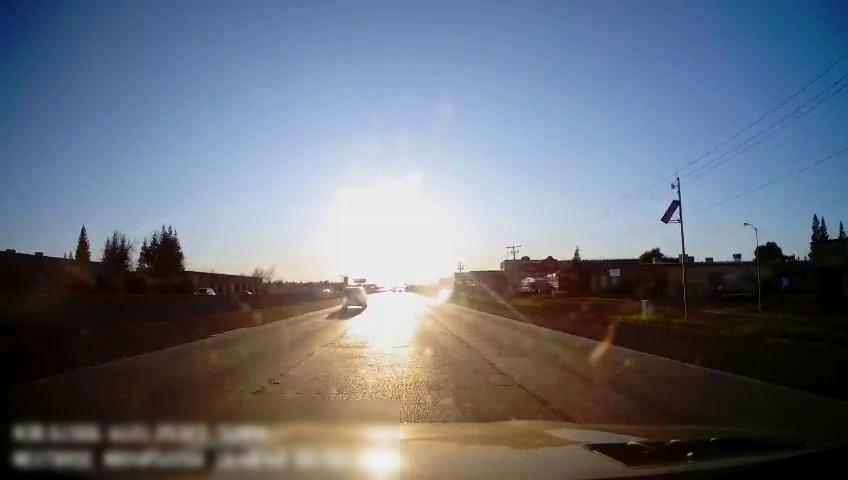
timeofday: Day
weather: Sunny
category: Drivable Space
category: Vehicles | SUV
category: Vehicles | SUV
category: Vehicles | Car
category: Lanes | Alternate Lane
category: Lanes | Alternate Lane
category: Lanes | Current Lane
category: Lanes | Alternate Lane